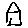
Label: house